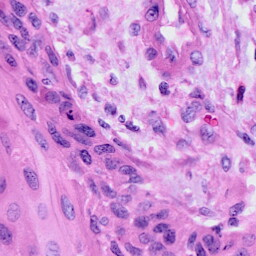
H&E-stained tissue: Cervix